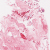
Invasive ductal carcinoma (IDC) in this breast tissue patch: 0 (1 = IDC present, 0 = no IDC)